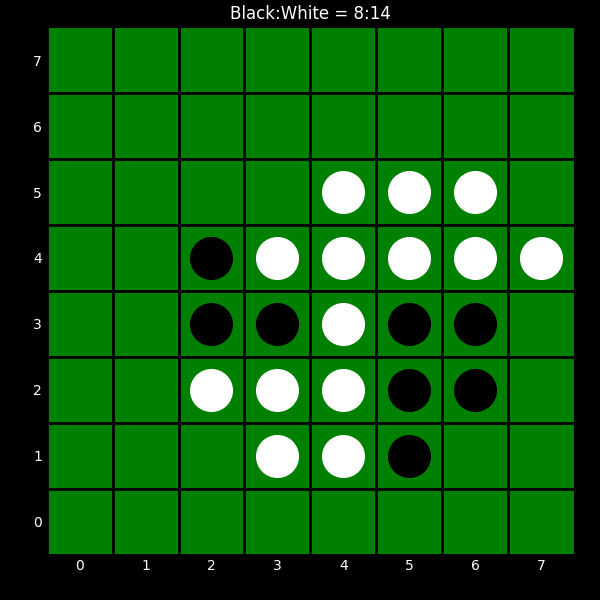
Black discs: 8
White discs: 14